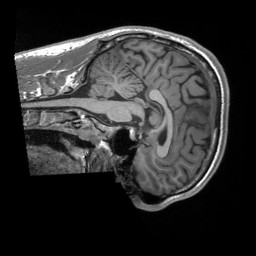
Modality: T1w
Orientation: sagittal
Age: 19
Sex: male
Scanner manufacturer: siemens
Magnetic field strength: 3 T
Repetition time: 2.3 s
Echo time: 0.00232 s